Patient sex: M
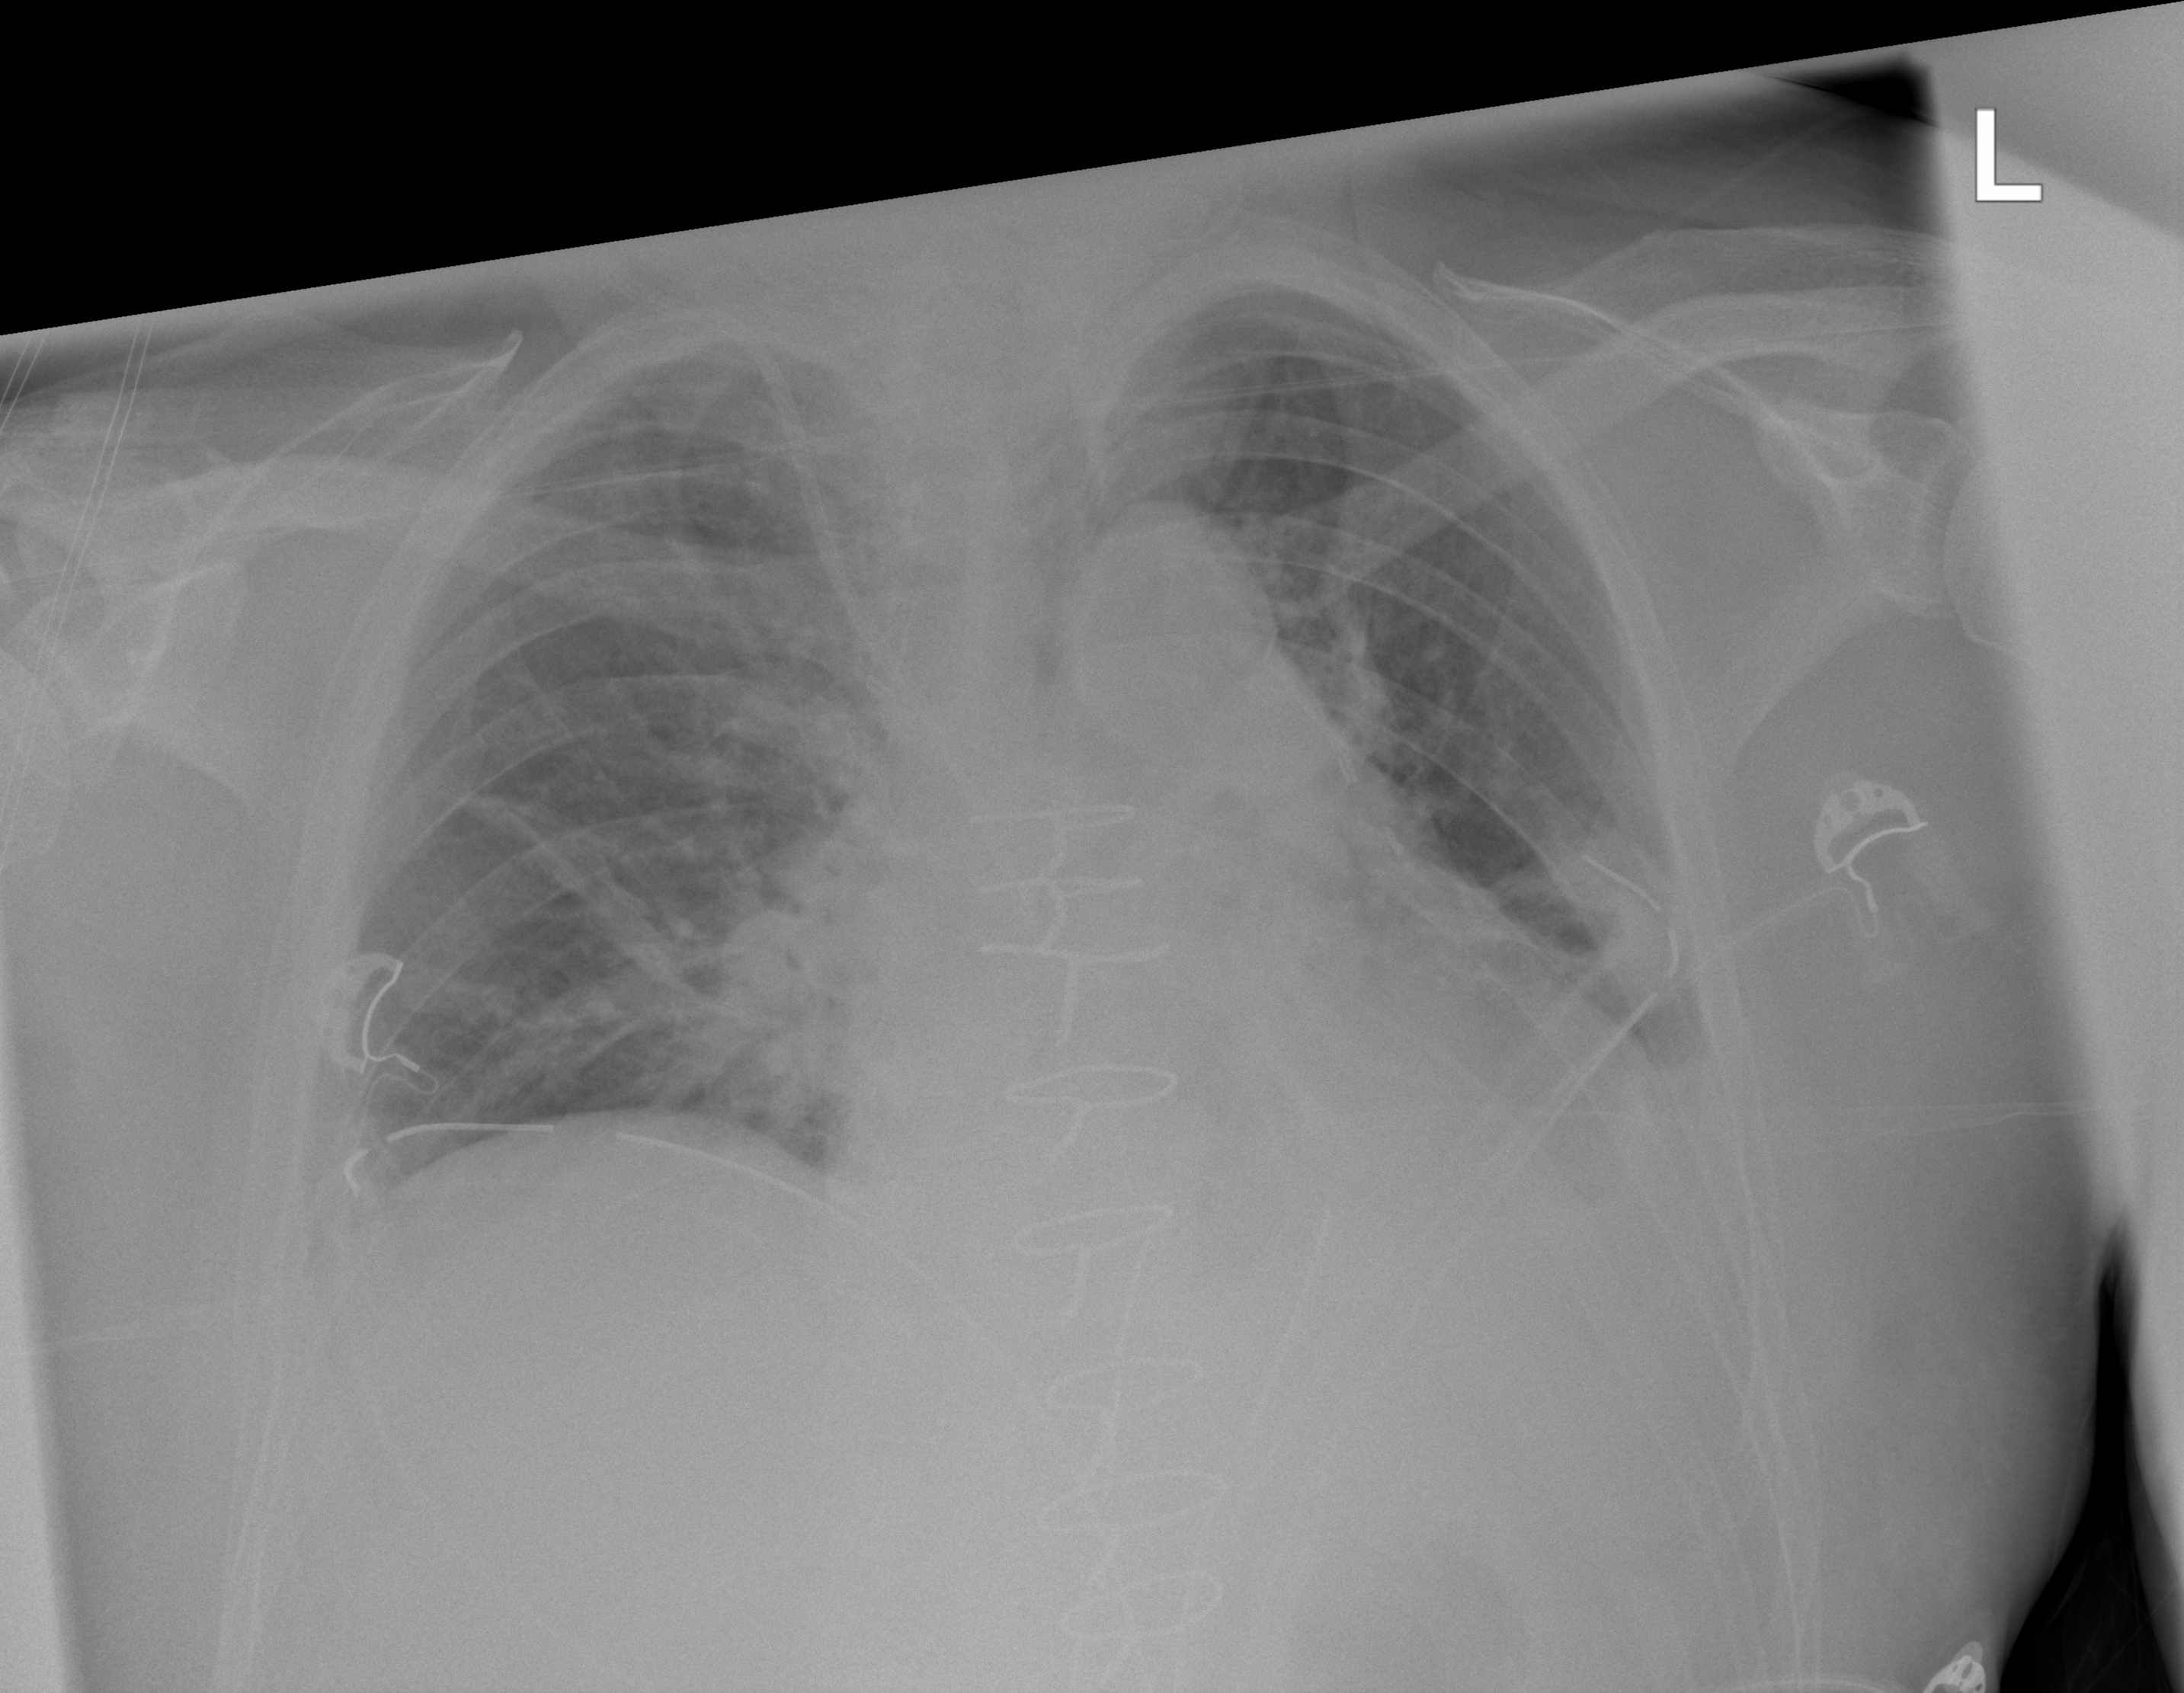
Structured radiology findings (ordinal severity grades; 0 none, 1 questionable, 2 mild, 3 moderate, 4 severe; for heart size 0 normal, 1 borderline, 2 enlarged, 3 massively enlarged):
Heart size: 1
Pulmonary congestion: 2
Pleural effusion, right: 1
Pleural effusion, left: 2
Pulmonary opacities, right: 2
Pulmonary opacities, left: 0
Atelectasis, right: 2
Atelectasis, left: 2